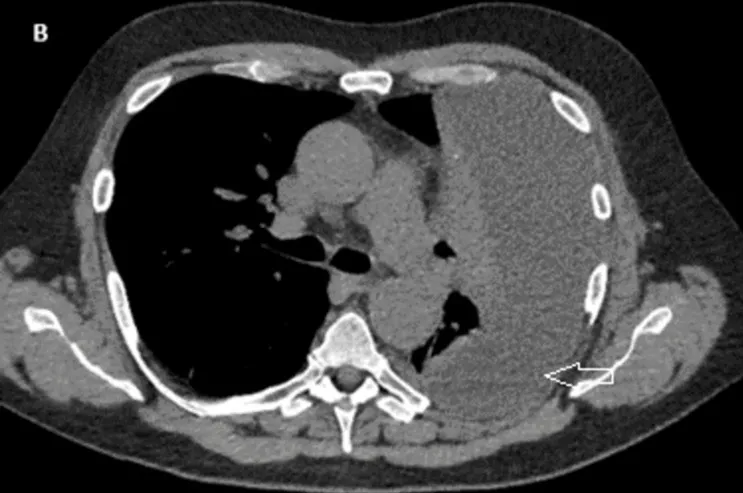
Serial CT imaging. B: Day 5: development of a large effusion.
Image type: radiology (ct)